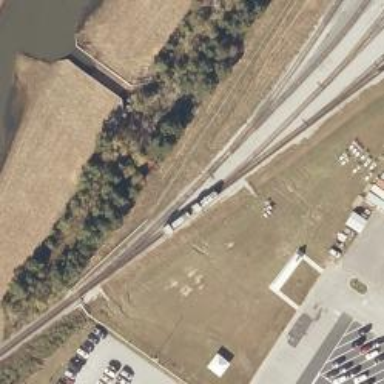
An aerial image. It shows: Railway spur service.